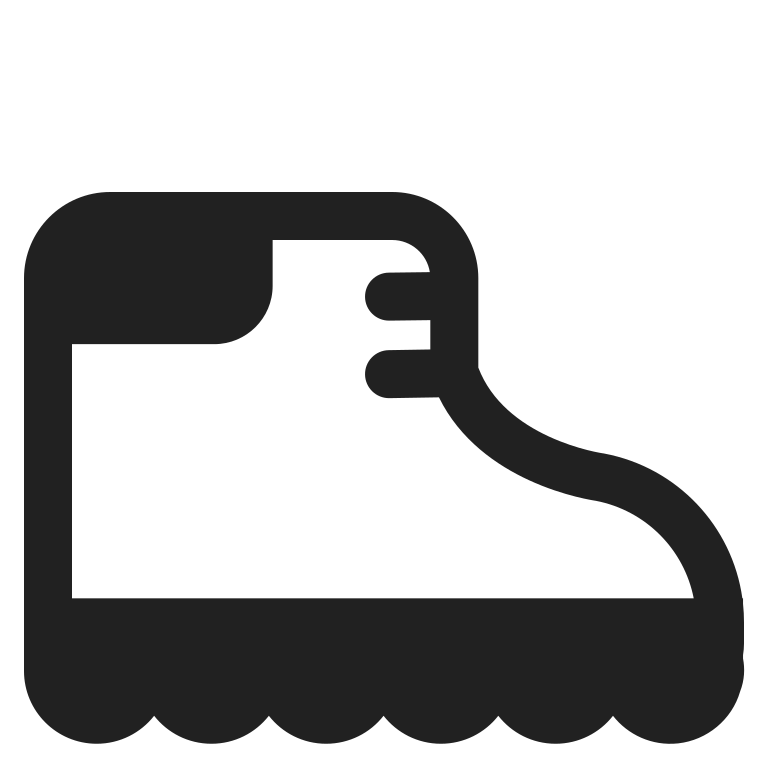
hiking boot high contrast